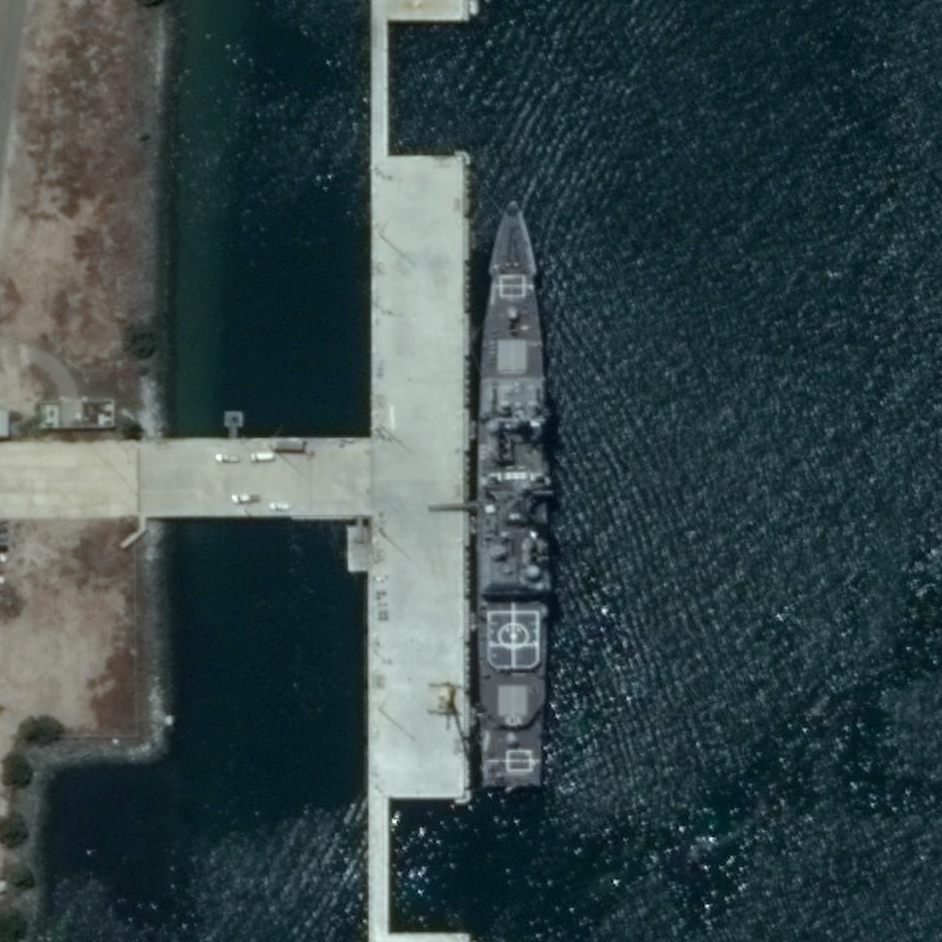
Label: cruiser